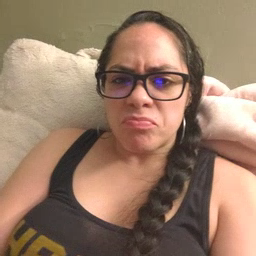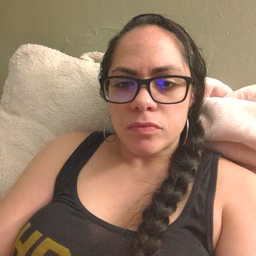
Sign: not